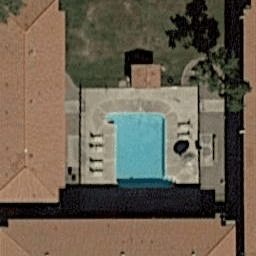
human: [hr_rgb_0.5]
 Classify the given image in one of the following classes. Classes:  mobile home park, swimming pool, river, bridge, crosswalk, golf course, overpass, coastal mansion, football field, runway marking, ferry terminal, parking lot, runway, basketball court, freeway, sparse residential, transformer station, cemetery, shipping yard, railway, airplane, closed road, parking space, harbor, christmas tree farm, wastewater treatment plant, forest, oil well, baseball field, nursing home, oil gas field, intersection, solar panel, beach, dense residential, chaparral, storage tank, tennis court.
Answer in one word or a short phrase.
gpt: swimming pool